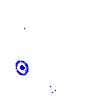
Particle: kaon